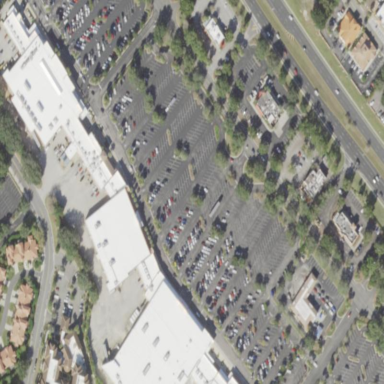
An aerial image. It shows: Parking area.